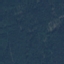
Land use / land cover class: Forest